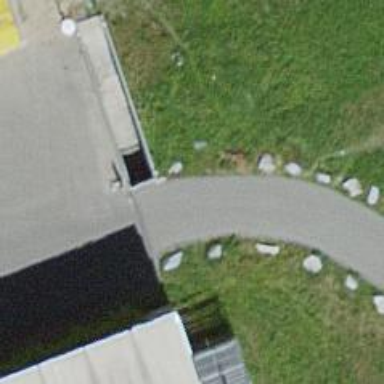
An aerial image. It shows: Parking entrance.